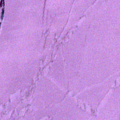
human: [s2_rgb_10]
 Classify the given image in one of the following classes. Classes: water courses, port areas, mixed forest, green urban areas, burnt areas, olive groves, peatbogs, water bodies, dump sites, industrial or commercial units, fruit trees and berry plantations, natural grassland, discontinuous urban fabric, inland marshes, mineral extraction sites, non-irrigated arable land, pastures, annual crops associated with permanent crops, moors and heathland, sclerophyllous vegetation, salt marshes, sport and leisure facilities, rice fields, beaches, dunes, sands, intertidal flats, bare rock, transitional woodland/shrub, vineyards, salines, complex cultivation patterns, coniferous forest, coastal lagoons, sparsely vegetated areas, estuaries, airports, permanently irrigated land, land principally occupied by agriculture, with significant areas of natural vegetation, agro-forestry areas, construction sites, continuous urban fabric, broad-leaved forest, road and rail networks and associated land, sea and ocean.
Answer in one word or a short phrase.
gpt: sea and ocean